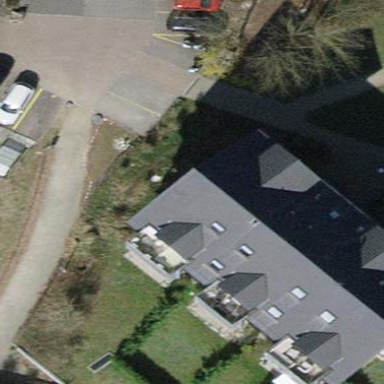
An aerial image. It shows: Flat-roofed building.